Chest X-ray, PA view. Patient: 45 years old, sex M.
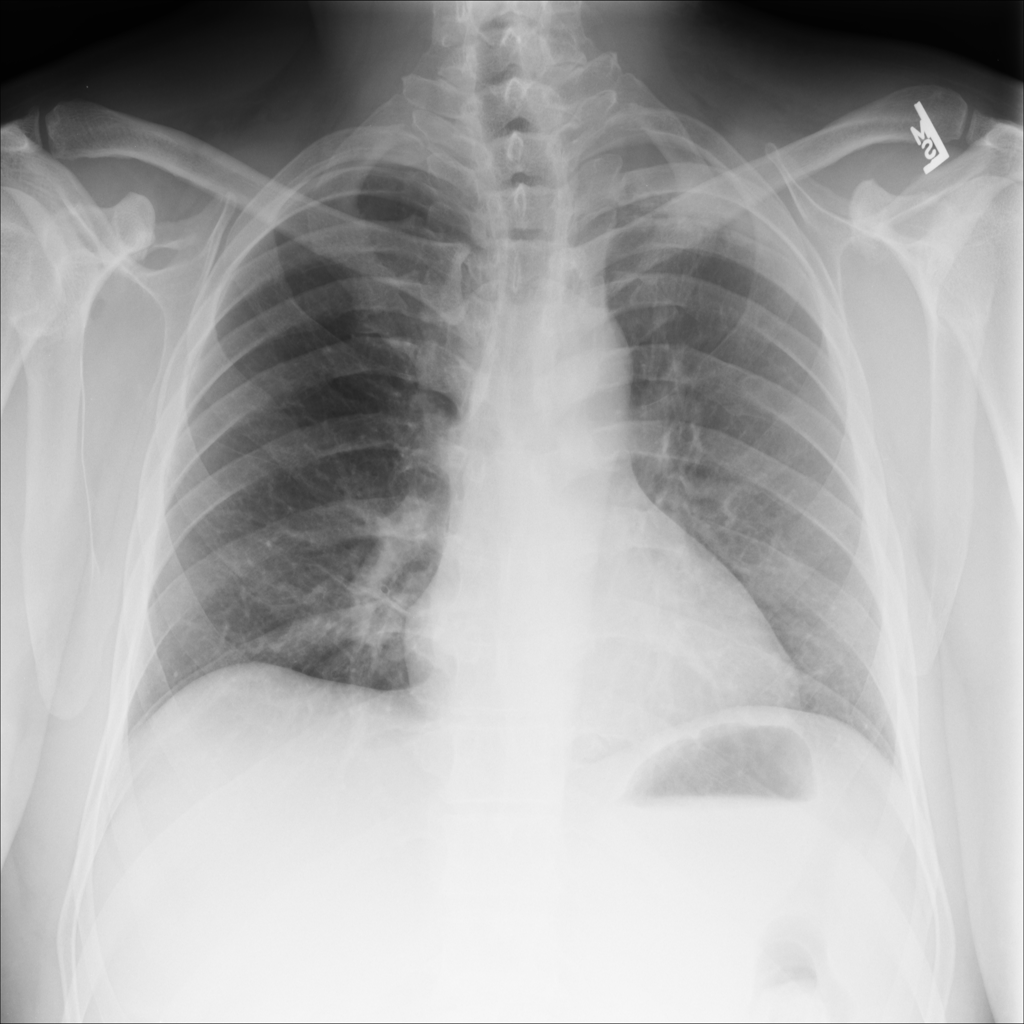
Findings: Pleural_Thickening